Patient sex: F
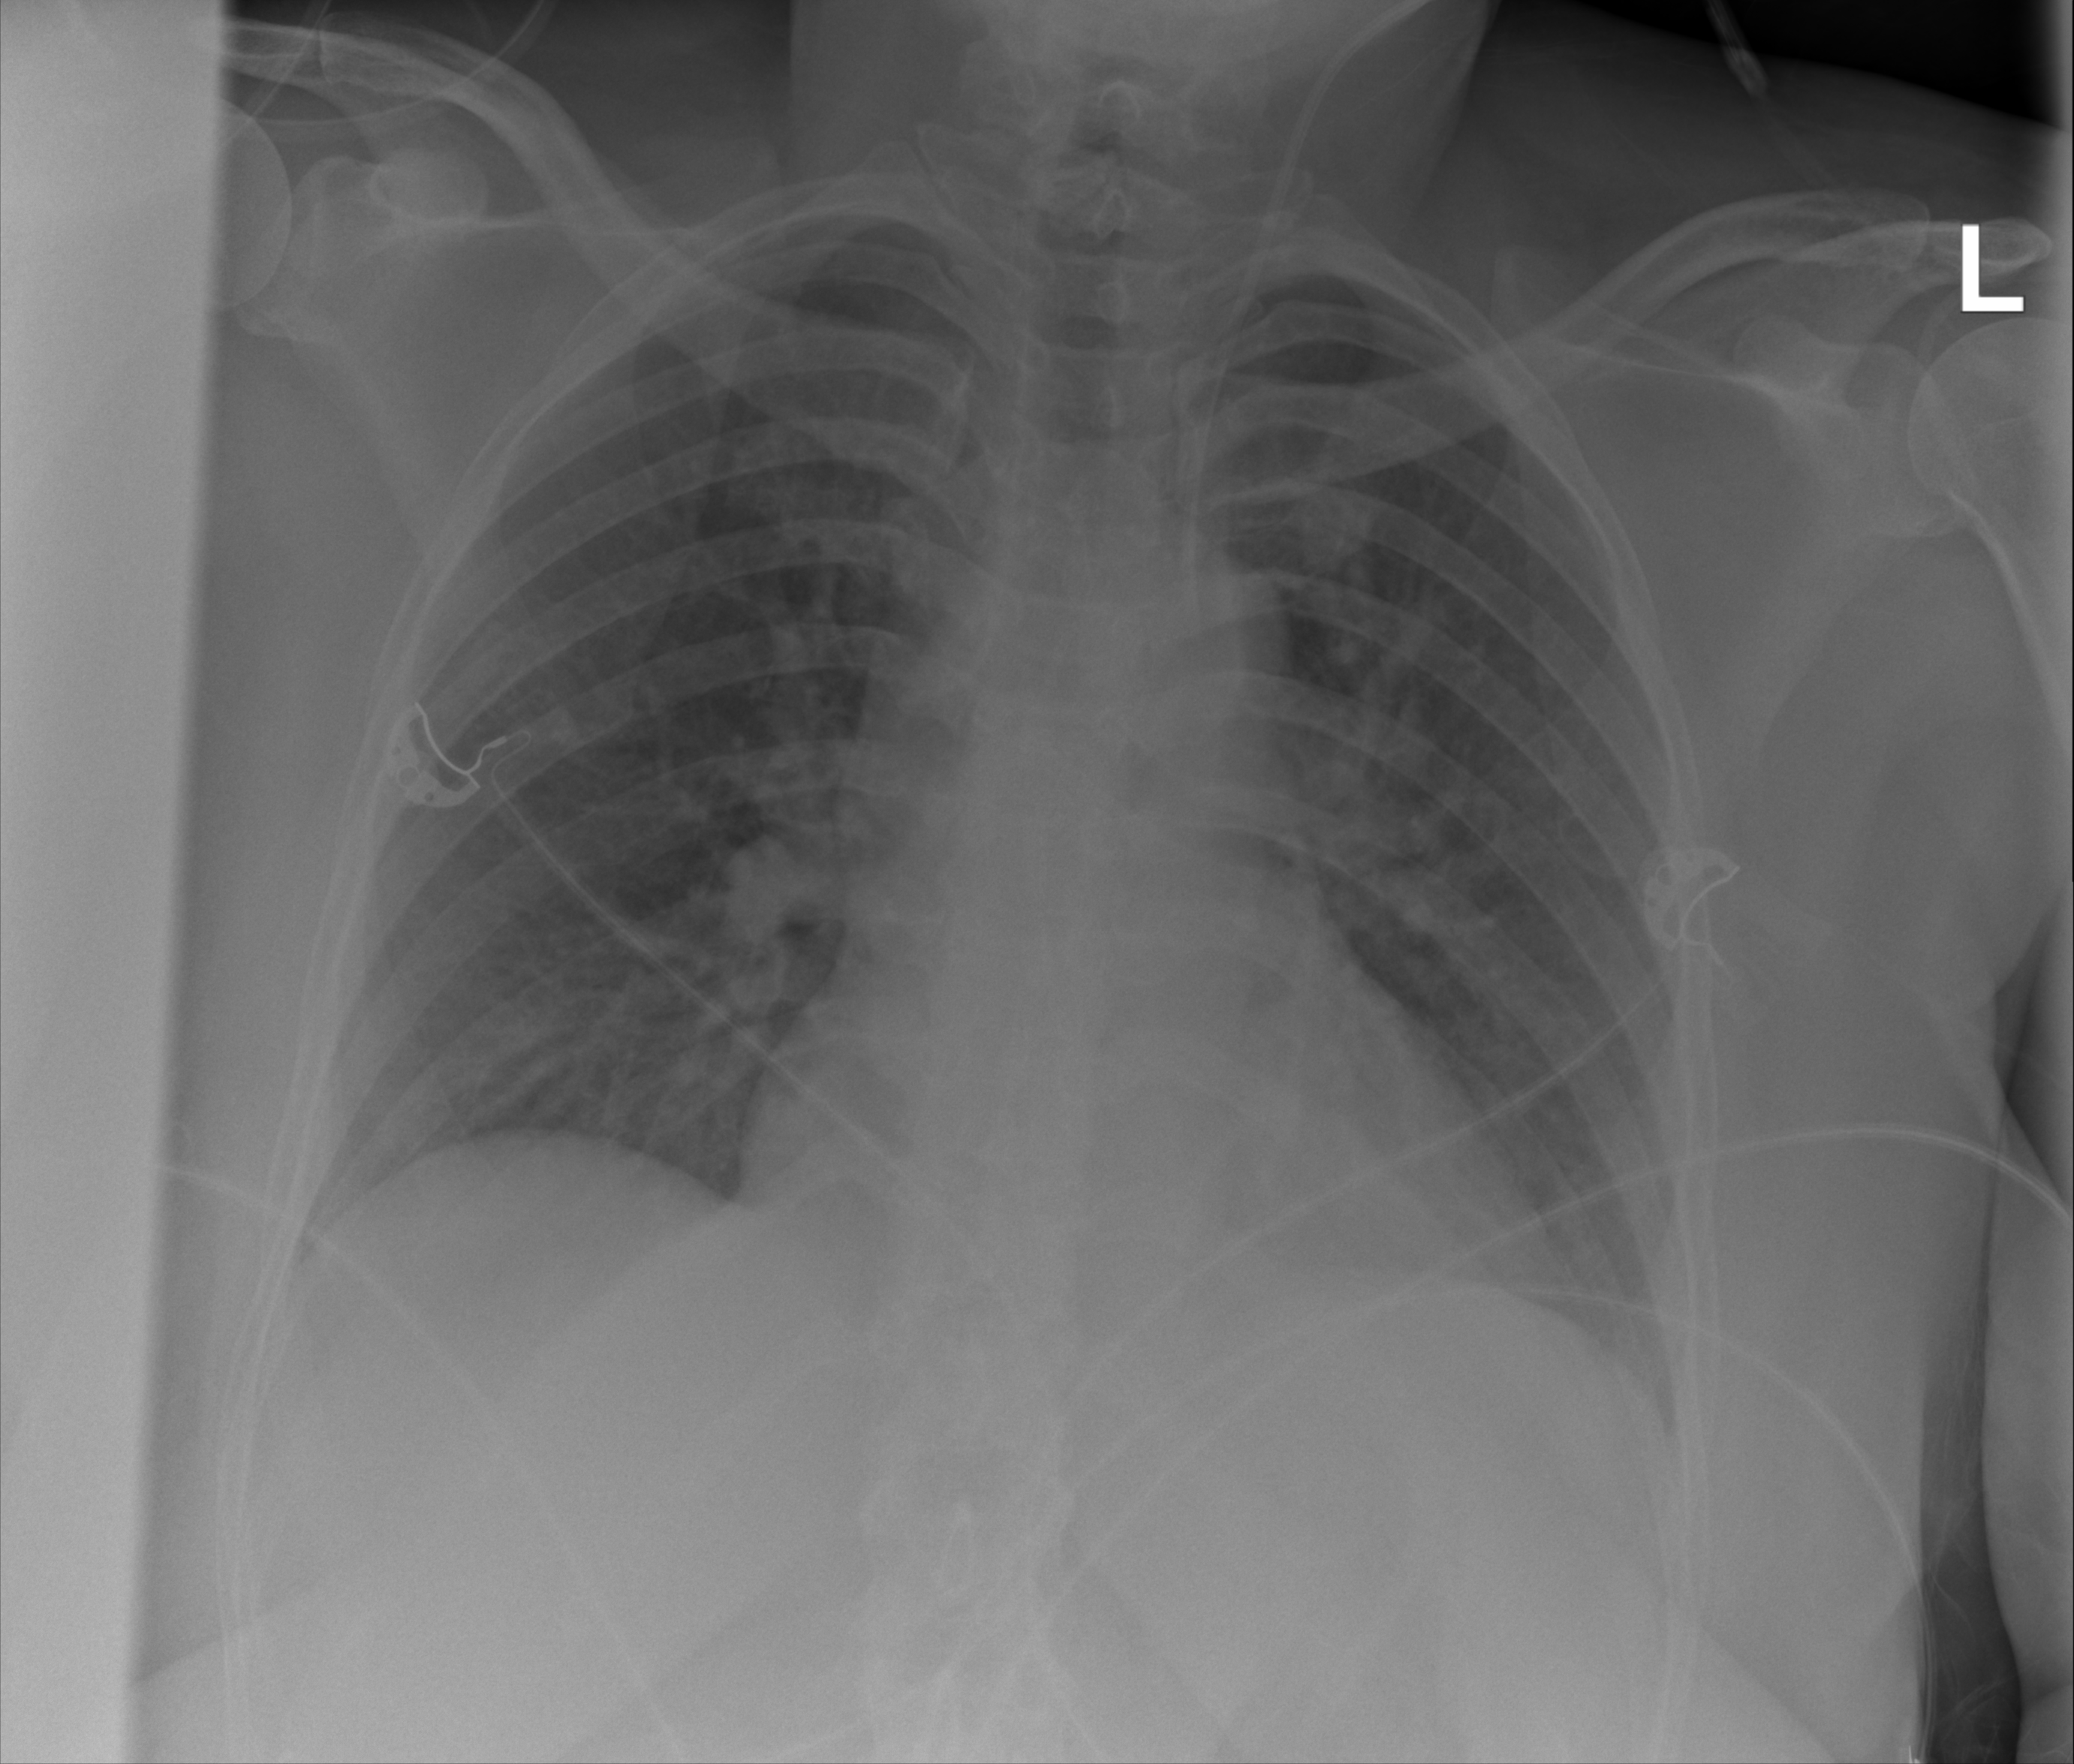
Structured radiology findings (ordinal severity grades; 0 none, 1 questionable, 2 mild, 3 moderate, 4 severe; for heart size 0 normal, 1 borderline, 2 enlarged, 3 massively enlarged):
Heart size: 0
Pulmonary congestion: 2
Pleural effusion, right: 0
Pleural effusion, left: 2
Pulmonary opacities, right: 0
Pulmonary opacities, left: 0
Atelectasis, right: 2
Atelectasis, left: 0